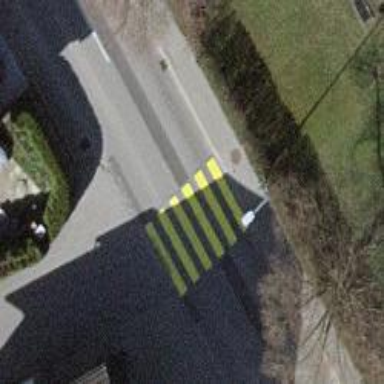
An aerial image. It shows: Uncontrolled zebra crossing on the road.